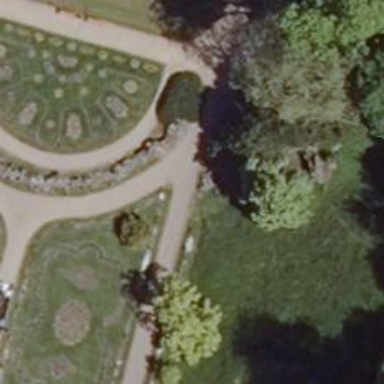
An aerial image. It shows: Path.